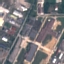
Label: Industrial